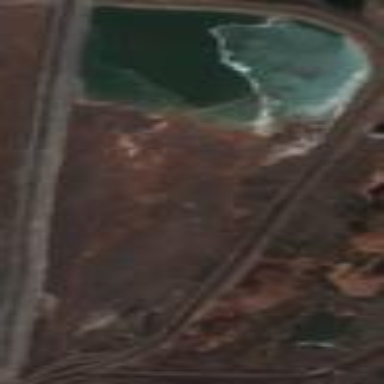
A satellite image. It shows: Tailings pond that is man-made.